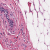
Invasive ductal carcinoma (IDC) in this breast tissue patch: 0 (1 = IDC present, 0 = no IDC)